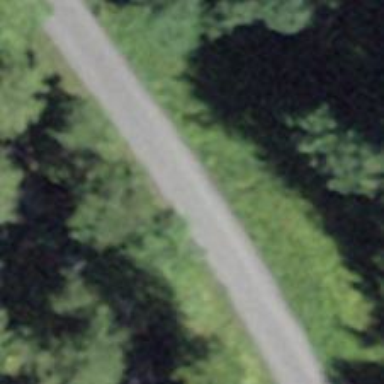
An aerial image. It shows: Unclassified road with asphalt surface.